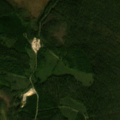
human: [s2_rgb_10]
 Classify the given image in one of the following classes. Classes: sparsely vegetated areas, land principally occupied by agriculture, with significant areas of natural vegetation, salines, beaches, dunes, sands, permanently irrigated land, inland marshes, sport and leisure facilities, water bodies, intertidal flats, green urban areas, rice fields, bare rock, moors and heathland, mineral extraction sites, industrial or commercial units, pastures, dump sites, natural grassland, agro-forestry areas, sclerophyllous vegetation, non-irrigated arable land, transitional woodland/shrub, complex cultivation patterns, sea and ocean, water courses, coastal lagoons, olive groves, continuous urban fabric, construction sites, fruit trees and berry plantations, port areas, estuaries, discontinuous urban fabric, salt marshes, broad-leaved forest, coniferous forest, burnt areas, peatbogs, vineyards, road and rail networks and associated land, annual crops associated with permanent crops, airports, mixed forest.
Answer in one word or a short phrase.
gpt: coniferous forest, mixed forest, transitional woodland/shrub